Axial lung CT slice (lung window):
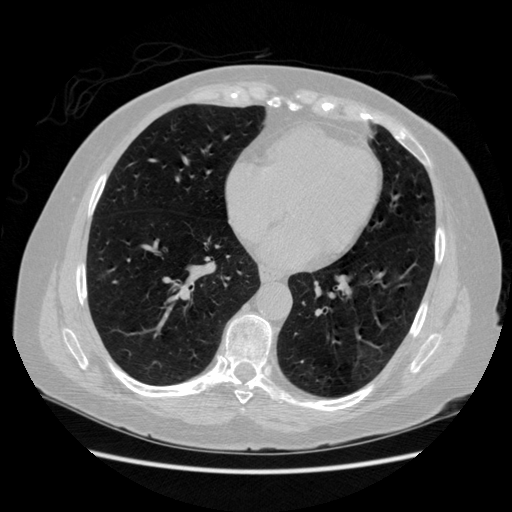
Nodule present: no